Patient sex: F
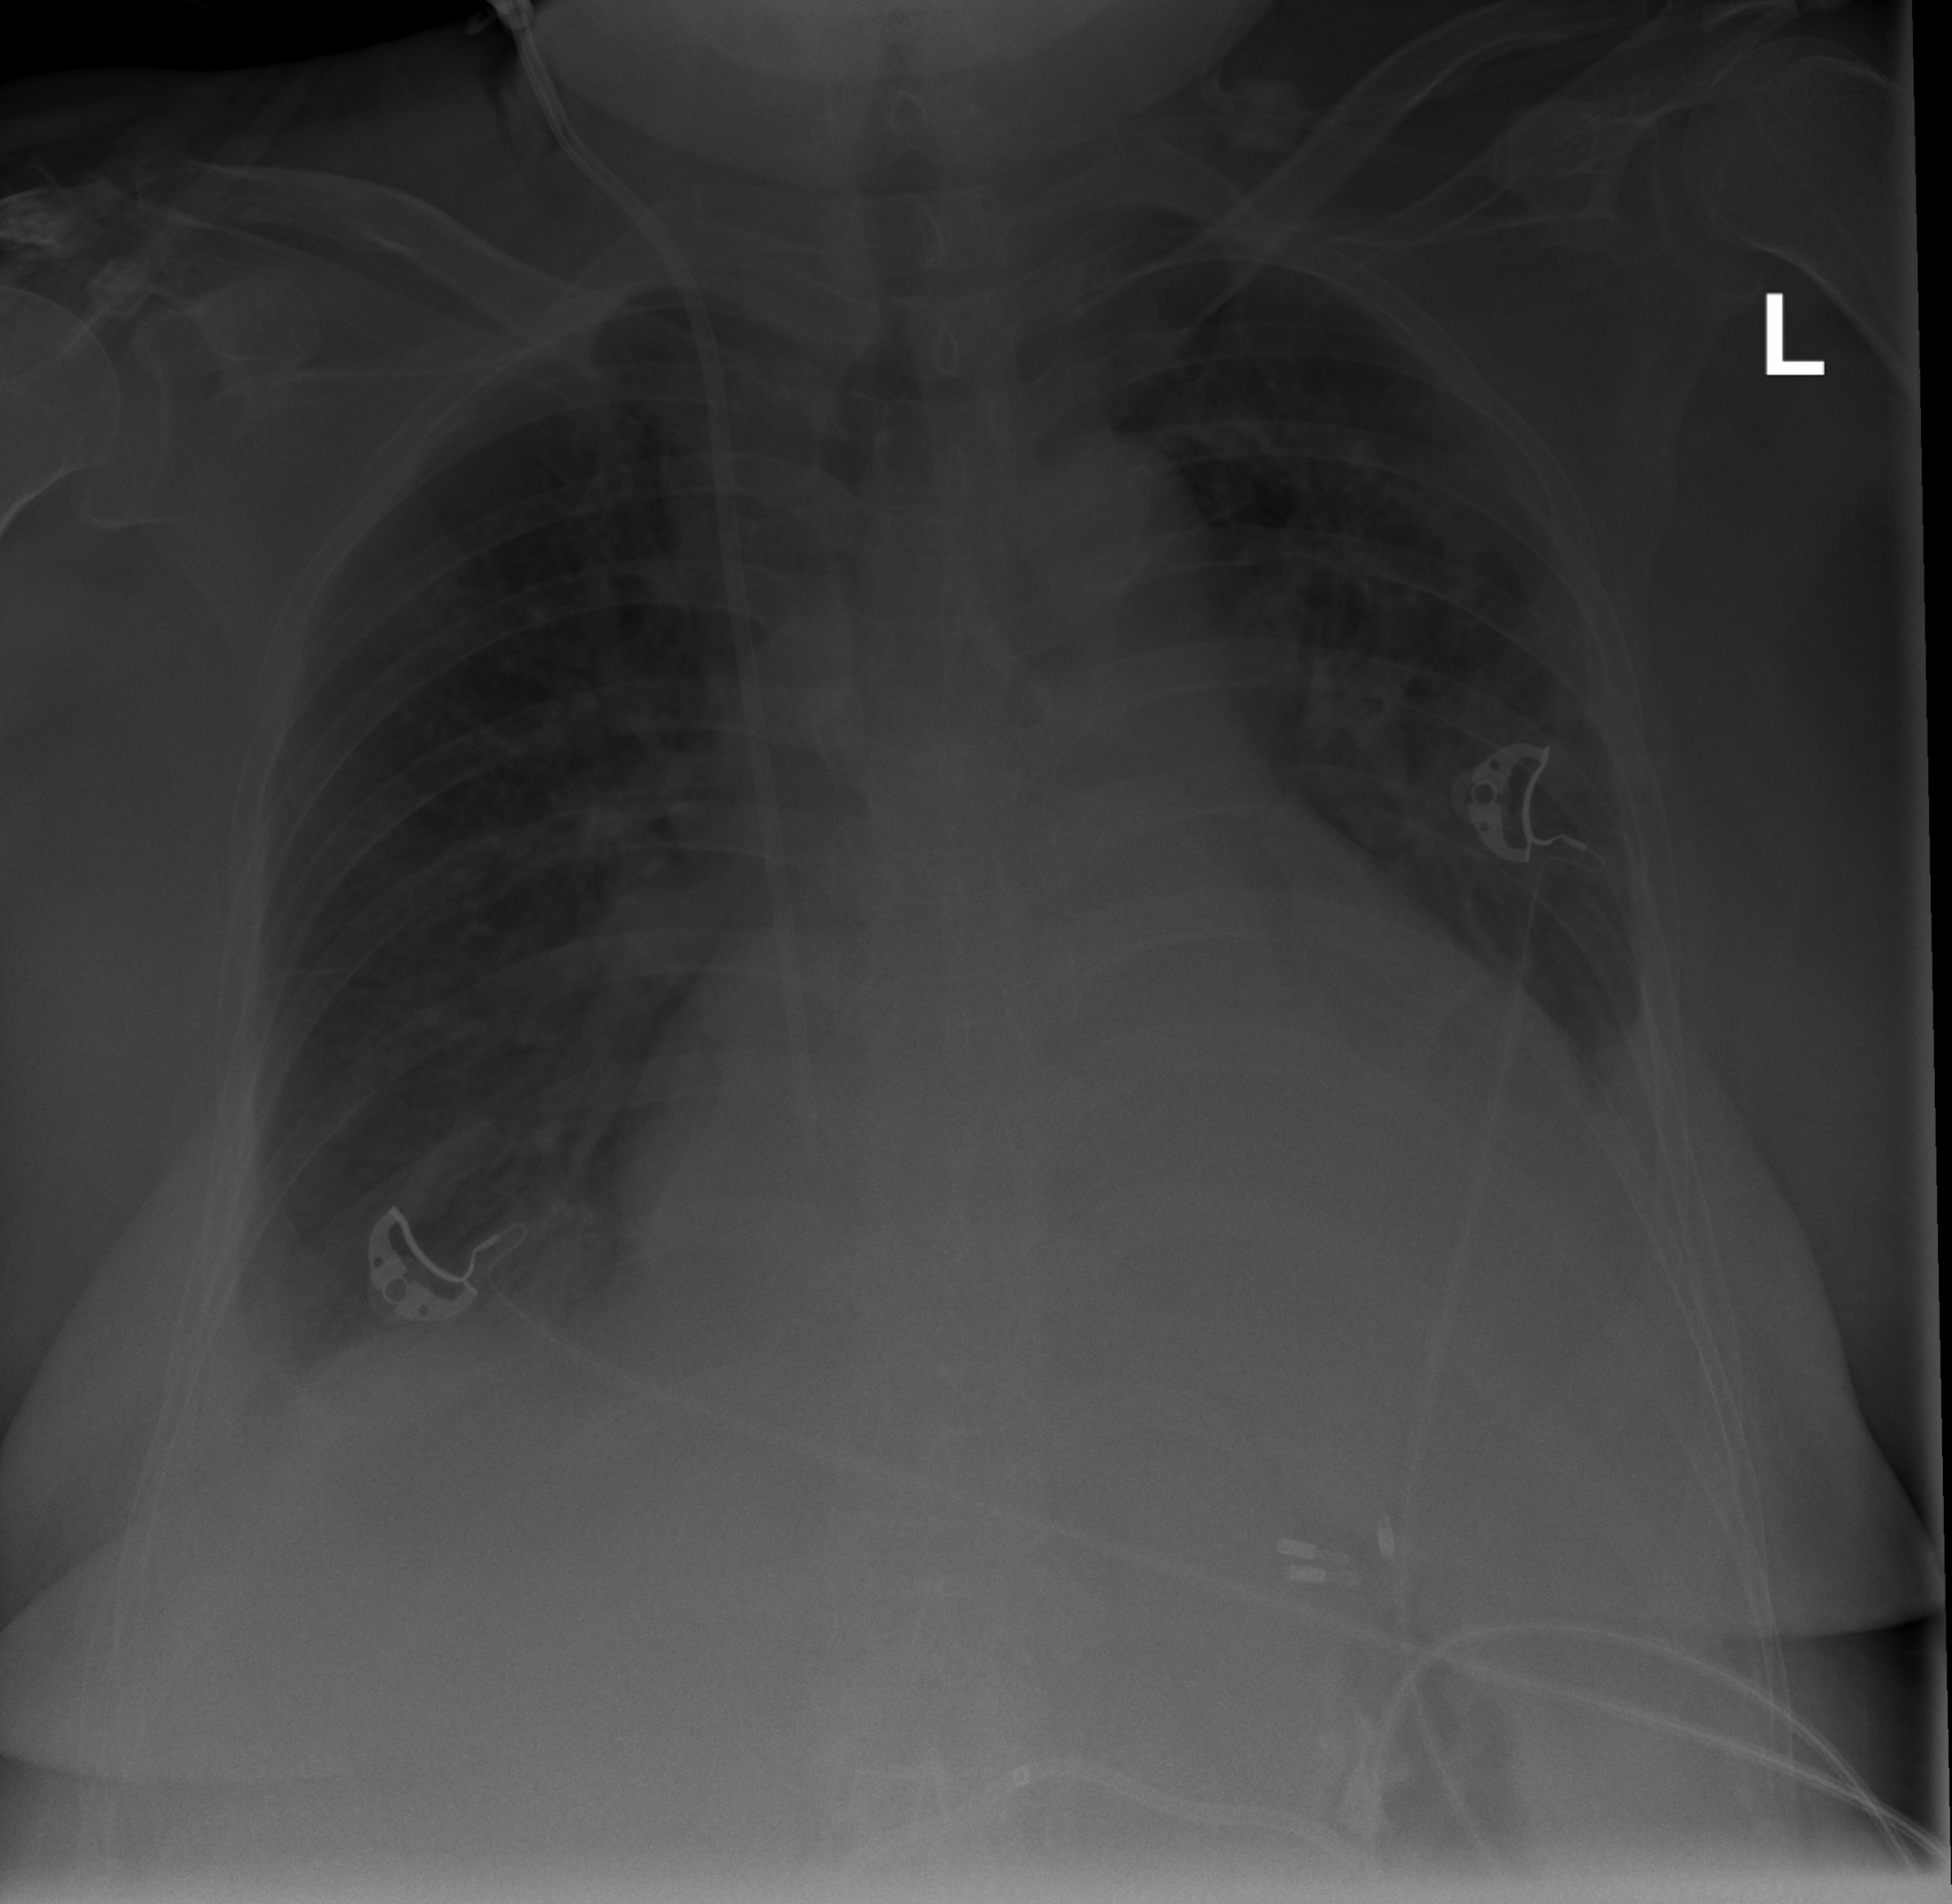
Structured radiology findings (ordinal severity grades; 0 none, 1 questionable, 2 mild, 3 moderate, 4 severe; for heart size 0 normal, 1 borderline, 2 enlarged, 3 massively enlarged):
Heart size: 3
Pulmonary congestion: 2
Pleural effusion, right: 2
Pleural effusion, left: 2
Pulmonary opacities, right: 0
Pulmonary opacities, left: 2
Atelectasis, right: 2
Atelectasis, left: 2